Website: bh-photo
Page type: customer-info-address
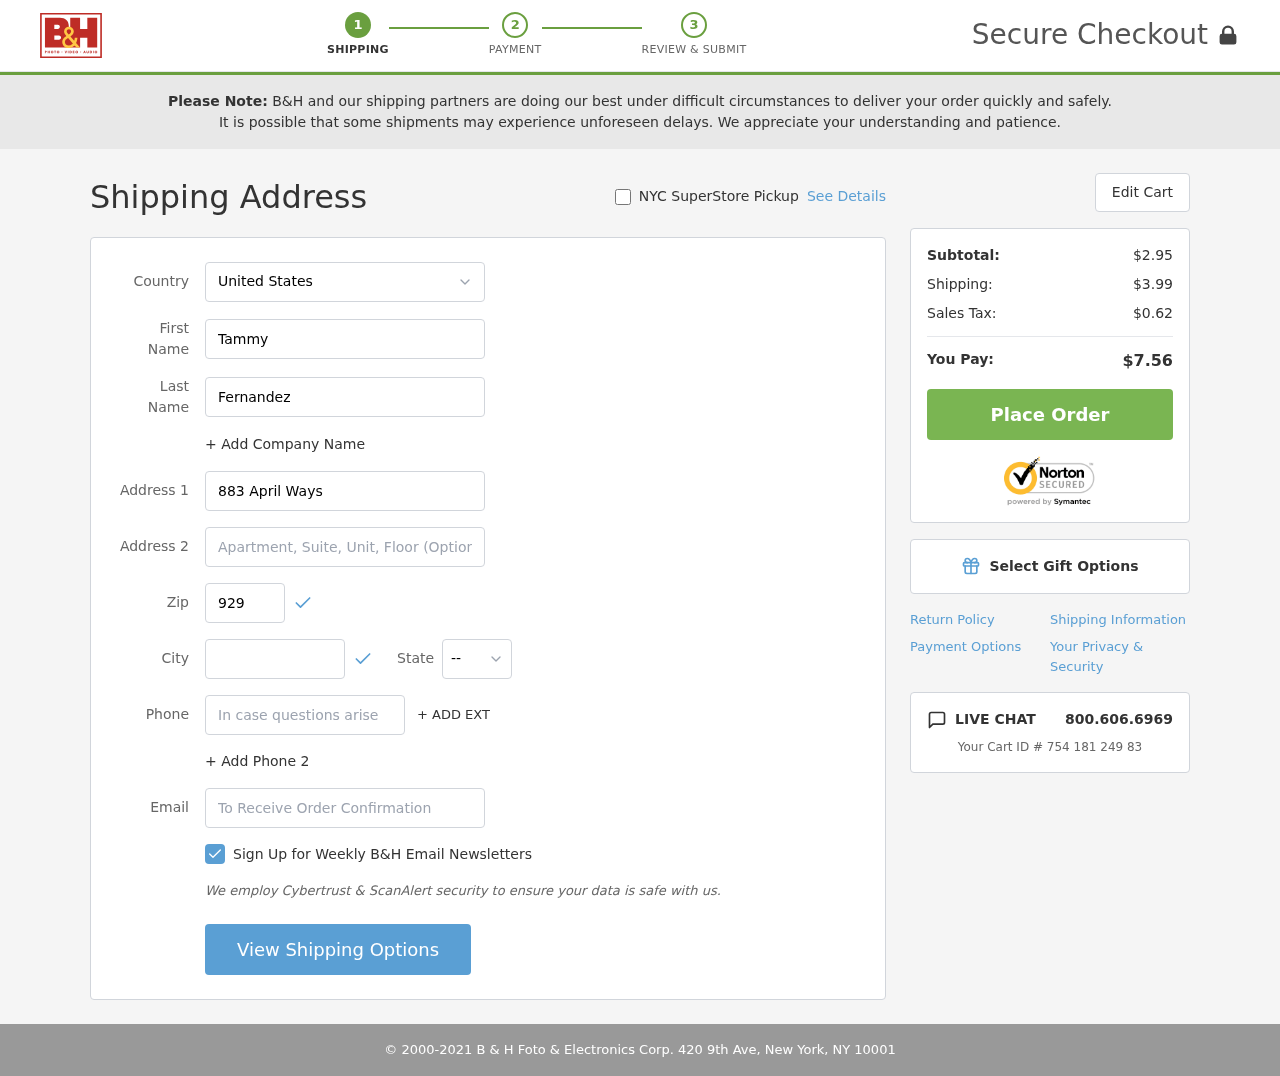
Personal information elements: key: PII_CITY
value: Derrickland
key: PII_COUNTRY
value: United States
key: PII_EMAIL
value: tammy.fernandez@yahoo.com
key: PII_FIRSTNAME
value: Tammy
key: PII_LASTNAME
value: Fernandez
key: PII_PHONE
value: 5128456597
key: PII_POSTCODE
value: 92929
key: PII_STATE_ABBR
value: OH
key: PII_STREET
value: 883 April Ways
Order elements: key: ORDER_SUBTOTAL
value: $2.95
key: ORDER_SHIPPING_COST
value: $3.99
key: ORDER_TAX
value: $0.62
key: ORDER_TOTAL
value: $7.56
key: ORDER_ID
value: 754 181 249 83